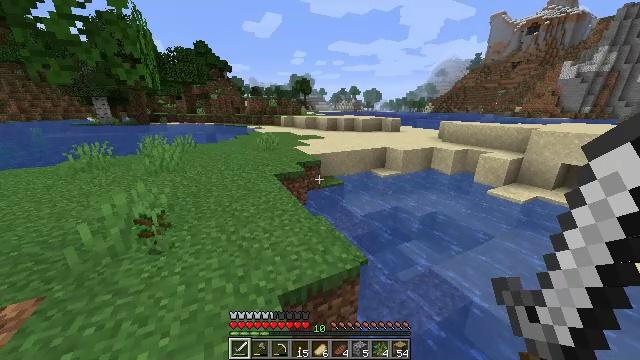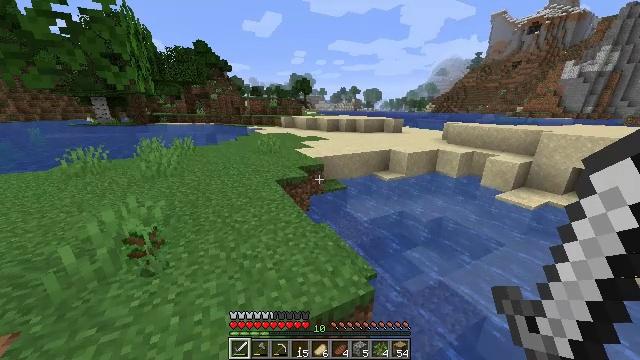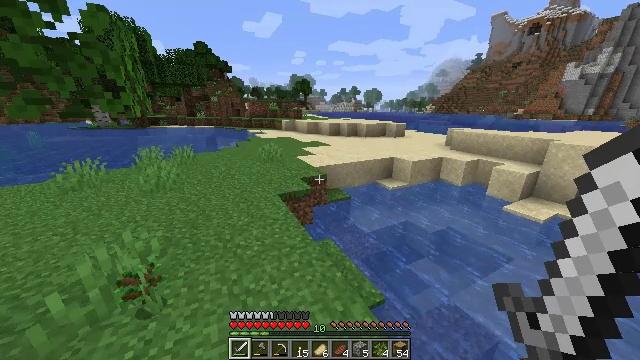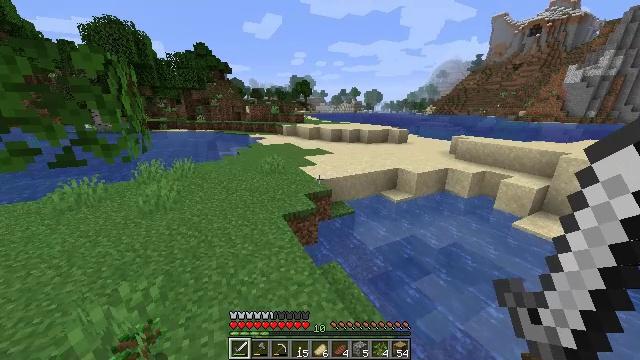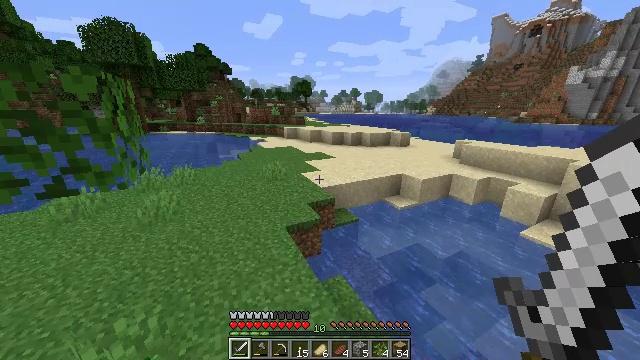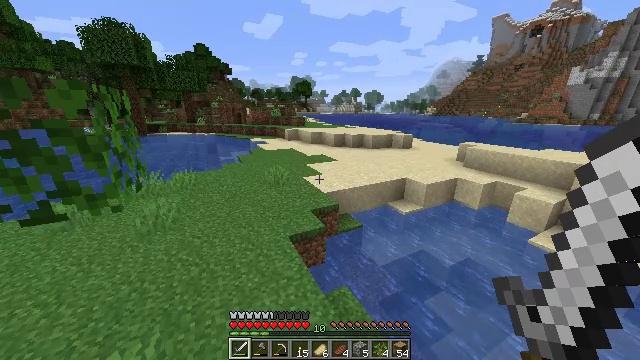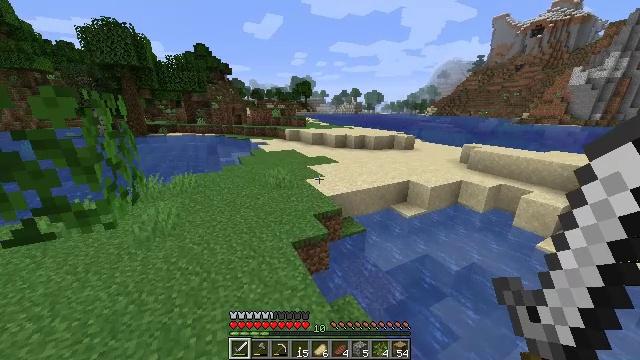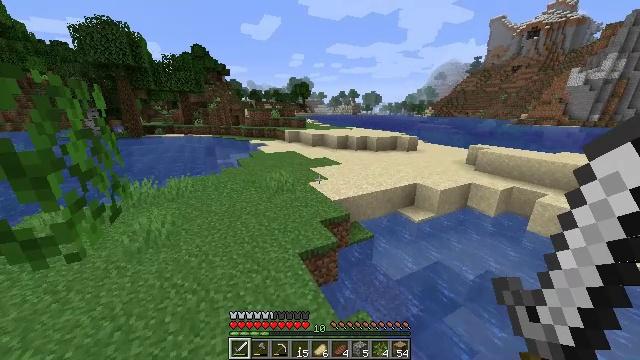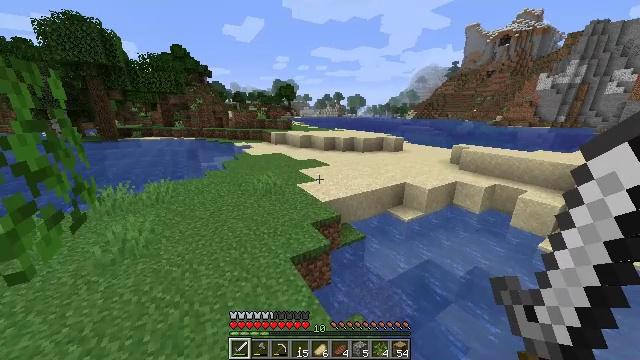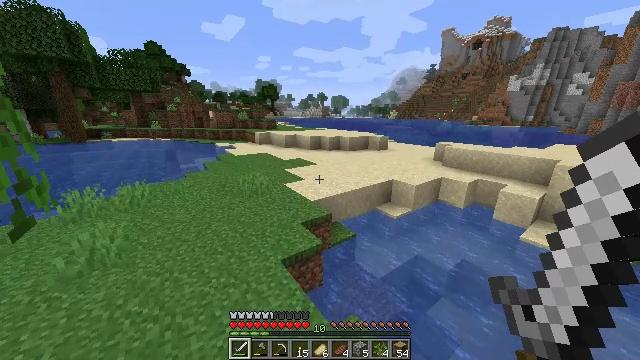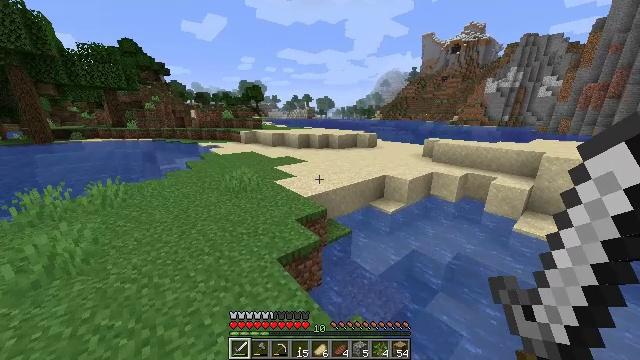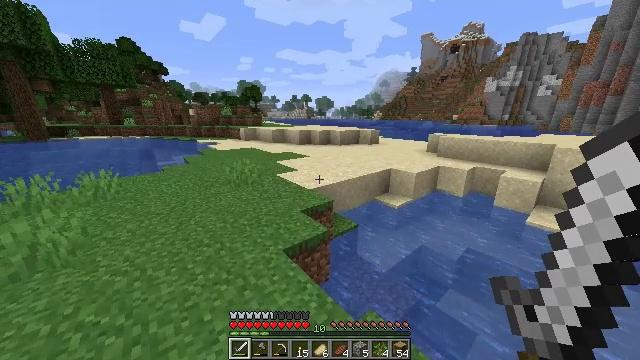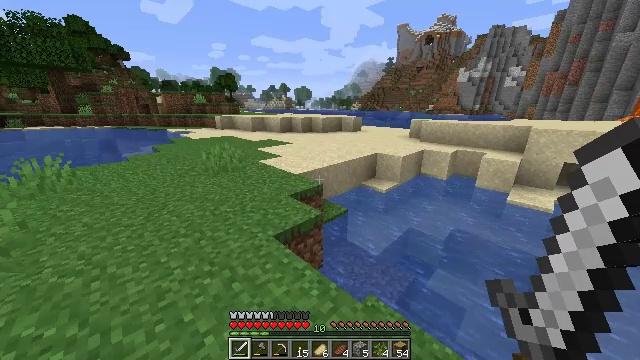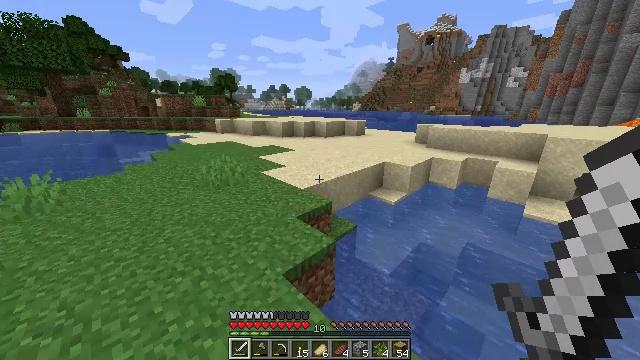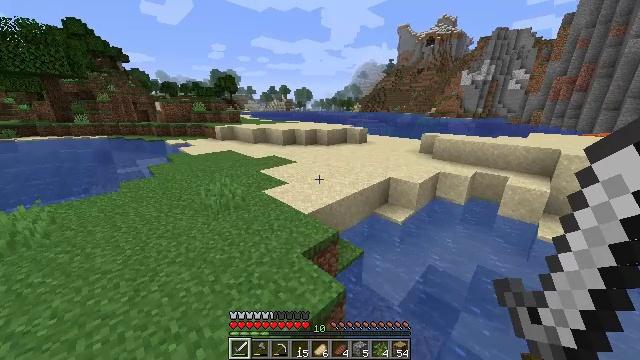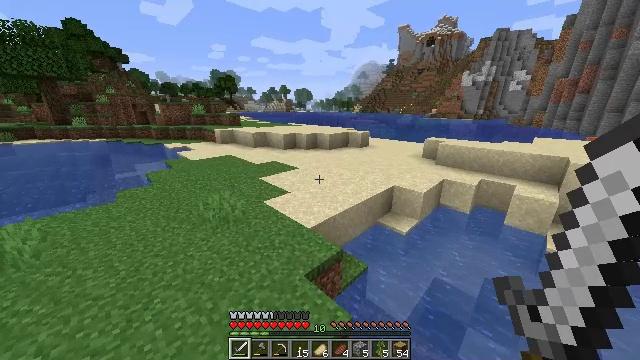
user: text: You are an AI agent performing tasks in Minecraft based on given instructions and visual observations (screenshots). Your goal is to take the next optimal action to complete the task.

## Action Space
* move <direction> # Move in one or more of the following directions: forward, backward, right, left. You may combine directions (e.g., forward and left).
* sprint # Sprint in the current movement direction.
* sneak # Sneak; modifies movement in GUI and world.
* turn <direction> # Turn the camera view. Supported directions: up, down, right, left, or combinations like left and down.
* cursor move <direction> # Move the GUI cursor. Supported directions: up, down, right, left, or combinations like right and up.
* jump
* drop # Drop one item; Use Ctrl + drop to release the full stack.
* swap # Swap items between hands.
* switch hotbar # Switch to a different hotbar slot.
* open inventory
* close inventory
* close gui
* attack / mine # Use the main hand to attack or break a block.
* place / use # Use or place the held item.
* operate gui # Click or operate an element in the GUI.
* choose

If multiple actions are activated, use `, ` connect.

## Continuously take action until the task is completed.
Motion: motion action
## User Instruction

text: Craft the cooked mutton.
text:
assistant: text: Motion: move forward and move left, sprint, jump
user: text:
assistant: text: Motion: move forward and move left, sprint, jump
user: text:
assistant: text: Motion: move forward and move left, sprint, jump
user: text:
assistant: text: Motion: move forward and move left, sprint, jump
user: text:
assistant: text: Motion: move forward and move left, sprint, jump
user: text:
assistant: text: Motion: move forward and move left, sprint, jump
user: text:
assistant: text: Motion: move forward and move left, sprint, jump
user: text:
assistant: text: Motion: move forward and move left, sprint, turn right, jump
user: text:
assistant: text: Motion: move forward and move left, sprint, turn right, jump
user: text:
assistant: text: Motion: move forward, sprint, turn right, jump
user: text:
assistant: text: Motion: move forward, sprint, jump
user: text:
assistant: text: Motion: move forward, sprint, turn right and down, jump
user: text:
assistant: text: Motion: move forward, sprint, jump
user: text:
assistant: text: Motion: move forward, sprint, jump
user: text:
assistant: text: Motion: move forward, sprint, jump
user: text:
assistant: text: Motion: move forward, sprint, jump
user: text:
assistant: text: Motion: move forward, sprint, jump
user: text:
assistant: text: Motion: move forward, sprint, jump
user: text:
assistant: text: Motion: move forward, sprint, turn left and up, jump
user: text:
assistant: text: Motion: move forward, sprint, jump
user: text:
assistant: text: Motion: move forward, sprint, turn right and down, jump
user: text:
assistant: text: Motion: move forward, sprint, turn right and down, jump
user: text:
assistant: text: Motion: move forward, sprint, turn right and down, jump
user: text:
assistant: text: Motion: move forward, sprint, turn right and down, jump
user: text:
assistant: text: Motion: move forward, sprint, turn right and down, jump
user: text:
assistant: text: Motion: move forward, sprint, turn right and down, jump
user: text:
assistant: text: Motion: move forward, sprint, turn right and down, jump
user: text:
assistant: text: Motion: move forward, sprint, turn right and down, jump
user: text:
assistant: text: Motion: move forward, sprint, turn right and down, jump
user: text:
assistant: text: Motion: move forward, sprint, turn right and down, jump